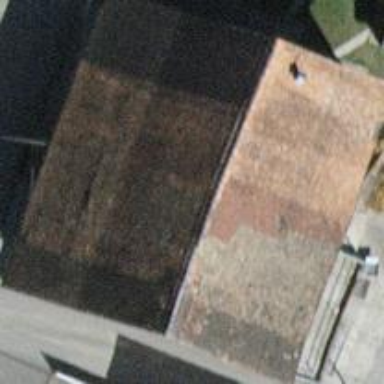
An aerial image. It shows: Barn.